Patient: sex F, age 62
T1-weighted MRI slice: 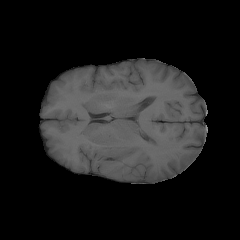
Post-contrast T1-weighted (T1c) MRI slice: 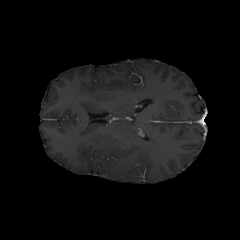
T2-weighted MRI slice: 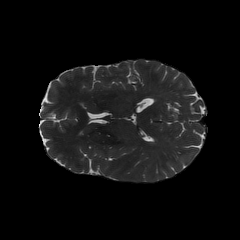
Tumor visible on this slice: no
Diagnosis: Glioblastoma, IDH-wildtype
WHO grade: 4